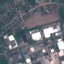
Land use / land cover class: Industrial